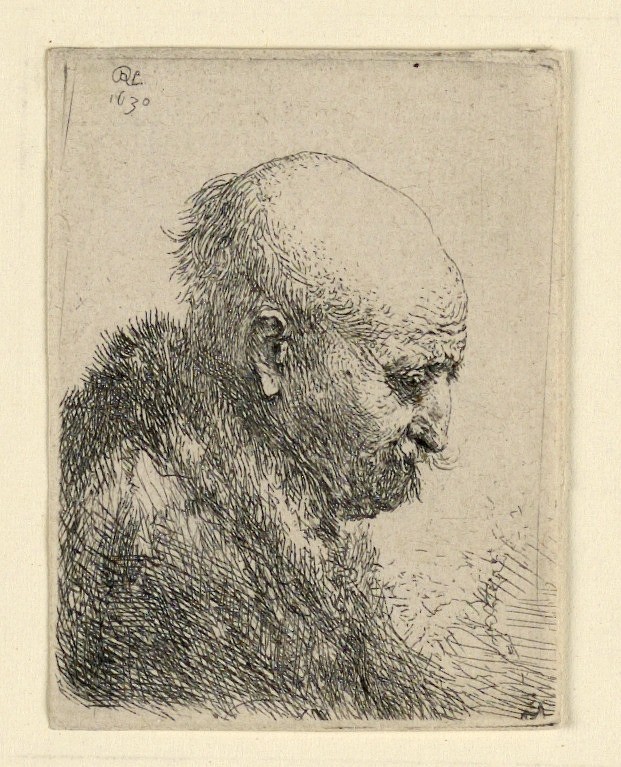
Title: Bald-Headed Man in Profile Right: Small Bust; The Artist's Father?
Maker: Rembrandt Harmensz van Rijn, Dutch, 1606–1669
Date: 1630
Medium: Etching on laid paper
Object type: Print
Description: Head of an old man, facing right in profile.